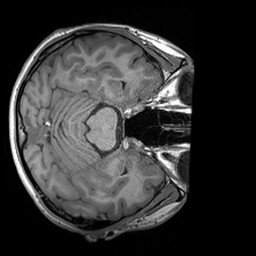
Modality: T1w
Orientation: axial
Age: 24
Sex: female
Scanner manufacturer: siemens
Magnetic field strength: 3 T
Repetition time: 1.6 s
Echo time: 0.00236 s